Question: first of all, sorry for the non descriptive title, I'm just too rushed so I couldn't come up with a better one.
Second:
I have a portion of my database the looks like the following diagram:

I have contributors on the system, each write to many sources, and a source can have many working contributors. Users can subscribe to as many contributors as they like and as many sources as they like. Now, what I want to do is simply retrieve all the articles for certain user. These articles are either coming through a contributor or a source the user subscribes to. To make it easy, when a user subscribes to a source I simply copy all the sources contributors to the users_contributors table. One tricky piece, when I retrieve the user's articles I retrieve all the articles that he his contributors write, and all the articles that were published in the sources he follows where those articles doesn't have a valid contributor on the system. (I.E contributorID is null).
I created the following query:
'''
Select Articles.ArticleID, Articles.ContributorId, Contributors.Name,
Sources.Name, Articles.ArticleTitle
From Articles
Inner Join Contributors On Articles.ContributorId = Contributors.ContributorId
Inner Join Sources On Articles.SourceId = Sources.SourceID
Where Articles.ContributorId in (
Select ContributorId from Users_Contributors
Where UserID = 3
)
OR (
Articles.SourceId in (
Select SourceId from Users_Sources
Where UserID = 3
)
and
Articles.ContributorId is null
)
'''
The problem with the above query is that, it doesn't return any article with contributorID null. I understand this is because of the join on the contributors table. What should I do in such a case?
1. Should I consider denormalization?
2. What are the prober fields to index on each table for this query to run fast (Rowset returned are approximately 10000)?
3. I need to support paging on this query, will "With { }" clause be appropriate to me, or should I consider another strategy? Thanks in advance. Ps: I'm using SQL Server 2008
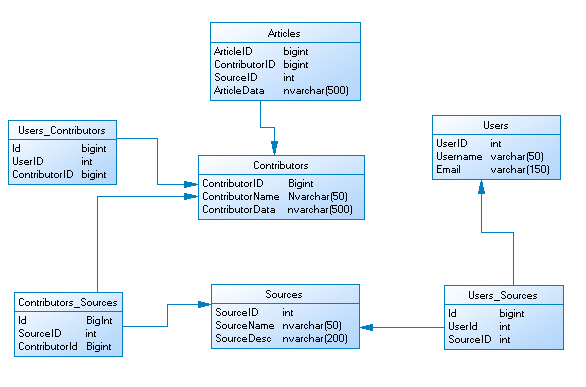
Answer: '''
SELECT a.*, s.Name AS SourceName, NULL AS ContributorName
FROM User_Sources us
JOIN Articles a
ON a.SourceID = us.SourceID
JOIN Source s
ON s.SourceID = us.SourceID
WHERE us.UserID = 3
AND a.ContributorID IS NULL
UNION
SELECT a.*, s.Name AS SourceName, c.Name AS ContributorName
FROM User_Contributor uc
JOIN Articles a
ON a.ContributorID = uc.ContributorID
JOIN Contirbutors c
ON c.ContributorID = uc.ContributorID
JOIN Sources s
ON s.SourceID = a.SourceID
WHERE uc.UserID = 3
'''
If you need paging, use this (to get the pages from '80' to '100'):
'''
WITH q AS (
SELECT TOP 100
a.*, s.Name AS SourceName, NULL AS ContributorName
FROM User_Sources us
JOIN Articles a
ON a.SourceID = us.SourceID
JOIN Source s
ON s.SourceID = us.SourceID
WHERE us.UserID = 3
AND a.ContributorID IS NULL
ORDER BY
OrderDate
UNION
SELECT TOP 100
a.*, s.Name AS SourceName, c.Name AS ContributorName
FROM User_Contributor uc
JOIN Articles a
ON a.ContributorID = uc.ContributorID
JOIN Contirbutors c
ON c.ContributorID = uc.ContributorID
JOIN Sources s
ON s.SourceID = a.SourceID
WHERE uc.UserID = 3
ORDER BY
OrderDate
),
page AS
(
SELECT TOP 100 *, ROW_NUMBER() OVER (ORDER BY OrderDate) AS rn
FROM q
)
SELECT *
FROM page
WHERE rn >= 80
'''